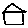
Label: house